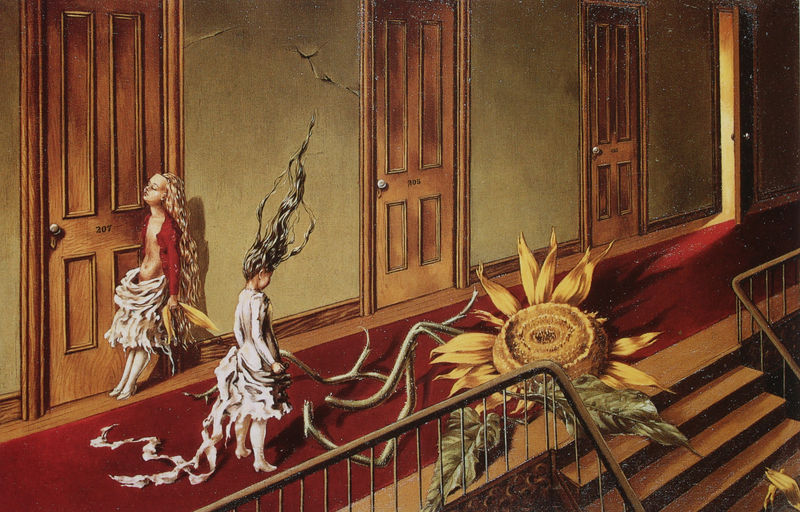
Titel: Eine Kleine Nachtmusik
Künstler: Dorothea Tanning
Institution: Privatsammlung
Schlagwörter: blätter, schatten, weiß, mädchen, blume, braun, kleid, licht, tür, blüte, gebäude, haus, rot, teppich, blond, wand, lang, haare, kind, kinder, türen, zwei, treppe, treppen, hotel, geländer, läufer, surreal, surrealismus, blütenblätter, vier, gang, dali, salvador dali, flur, türknopf, treppenhaus, geöffnet, bänder, alice, sonnenblume, beschädigt, fantastisch, salvador